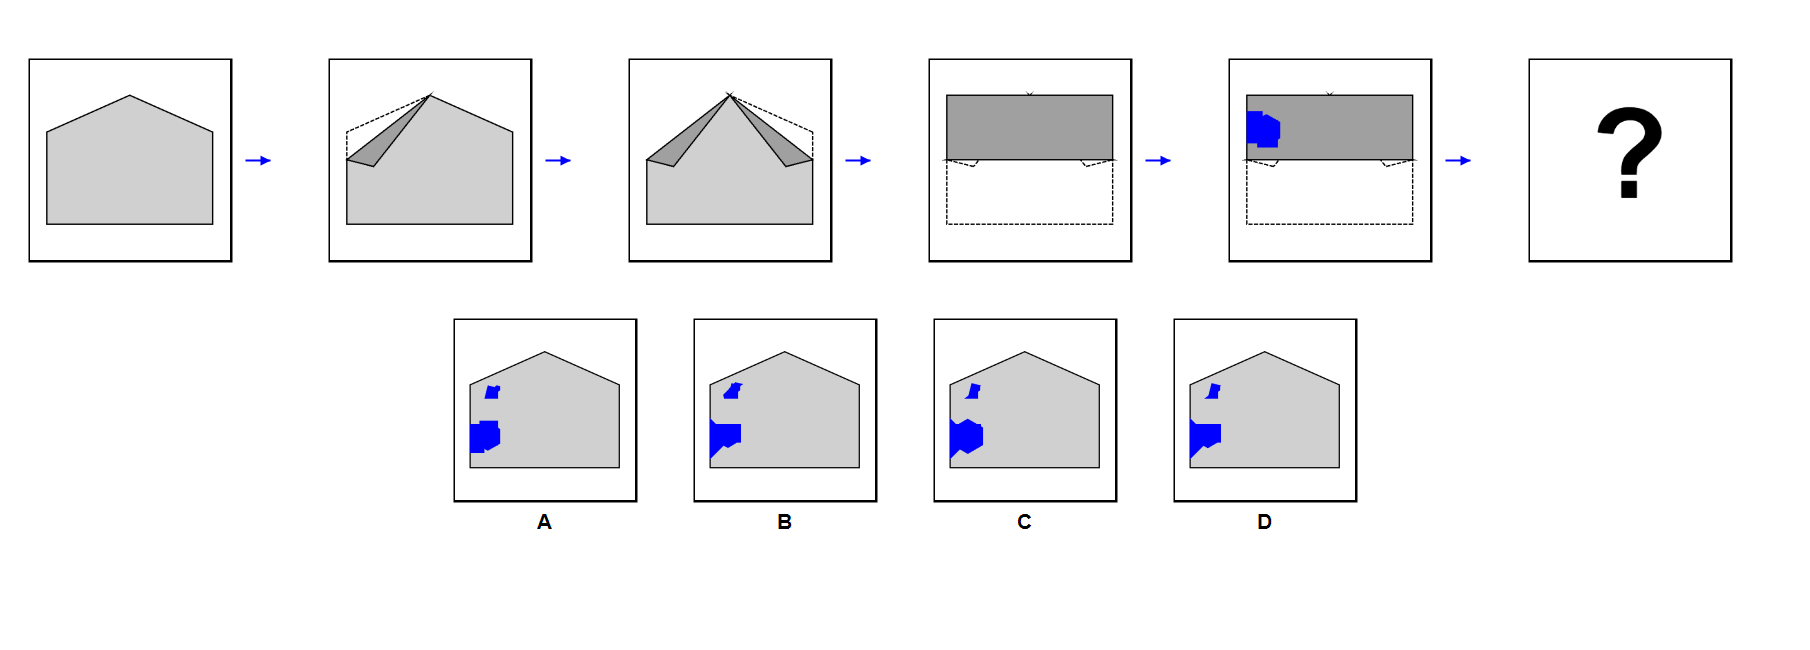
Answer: A